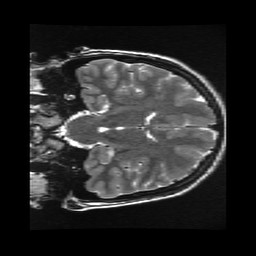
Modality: T2w
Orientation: coronal
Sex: female
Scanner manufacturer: ge
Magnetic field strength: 3 T
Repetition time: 5 s
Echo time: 0.1022 s